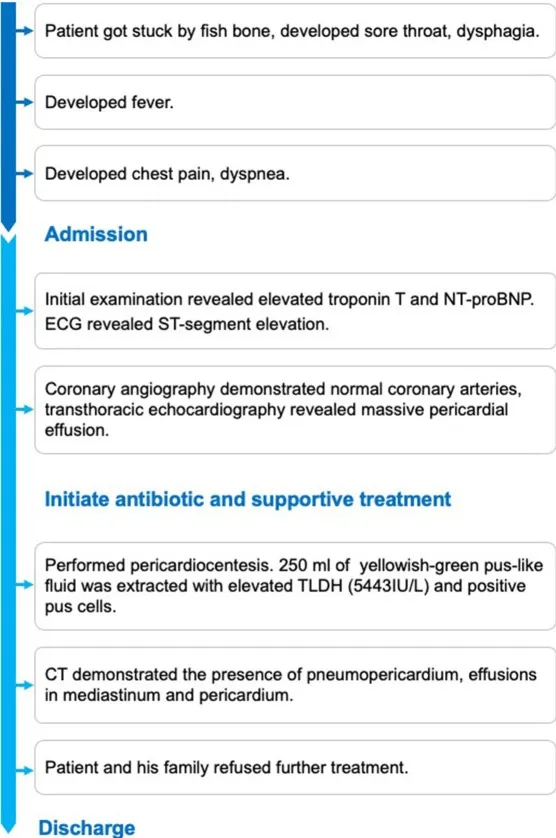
The detailed timeline of this patient from the symptoms onset to discharge and death.
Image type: chart (chart)